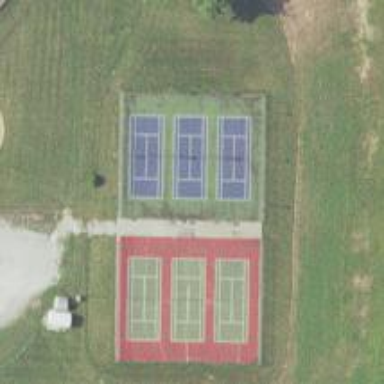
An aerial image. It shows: Tennis court on the leisure land pitch.